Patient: sex F, age 67
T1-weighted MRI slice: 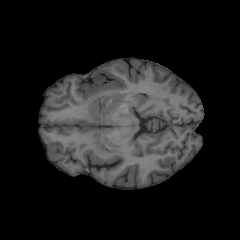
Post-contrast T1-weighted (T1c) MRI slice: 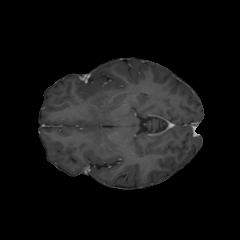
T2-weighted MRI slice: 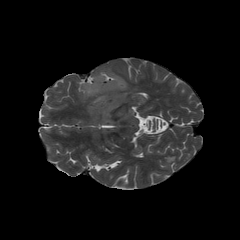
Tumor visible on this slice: yes
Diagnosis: Glioblastoma, IDH-wildtype
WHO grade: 4